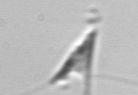
Label: Chrysochromulina_lanceolata